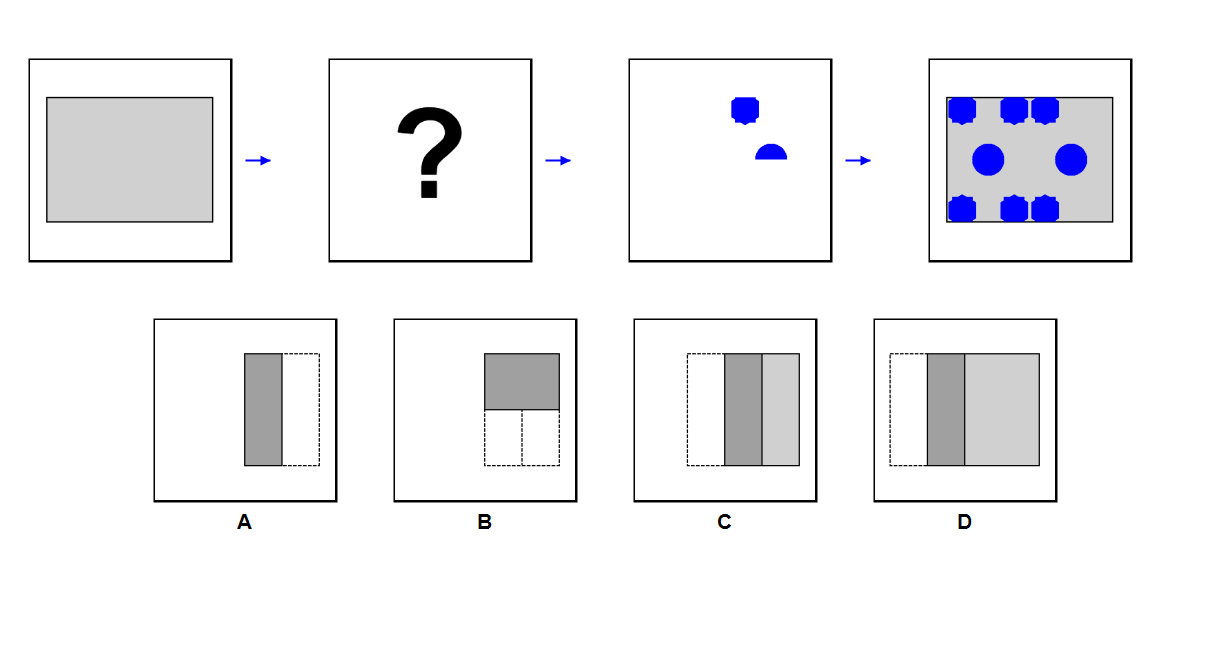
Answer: A